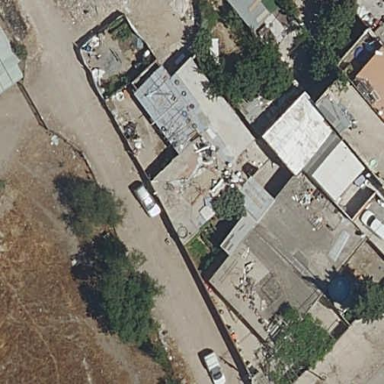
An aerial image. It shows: Residential building.